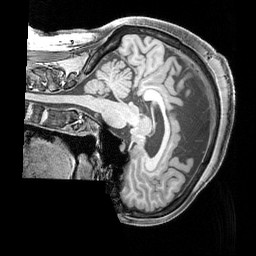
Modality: T1w
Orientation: sagittal
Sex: female
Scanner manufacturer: siemens
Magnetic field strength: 3 T
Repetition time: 2.3 s
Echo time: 0.00226 s